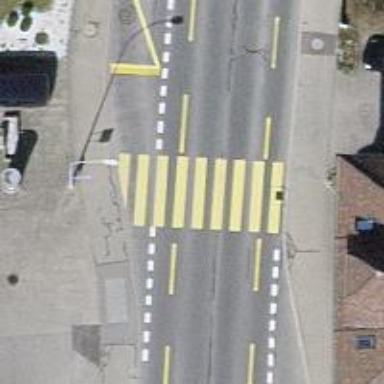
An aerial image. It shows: Uncontrolled zebra crossing with zebra markings.